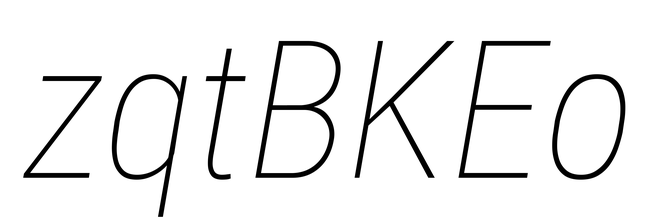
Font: Roboto-Italic_Condensed_Thin_Italic